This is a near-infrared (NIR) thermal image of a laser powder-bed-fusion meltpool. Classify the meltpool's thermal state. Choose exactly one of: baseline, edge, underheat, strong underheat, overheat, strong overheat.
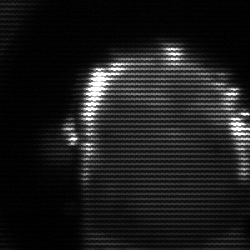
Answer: baseline